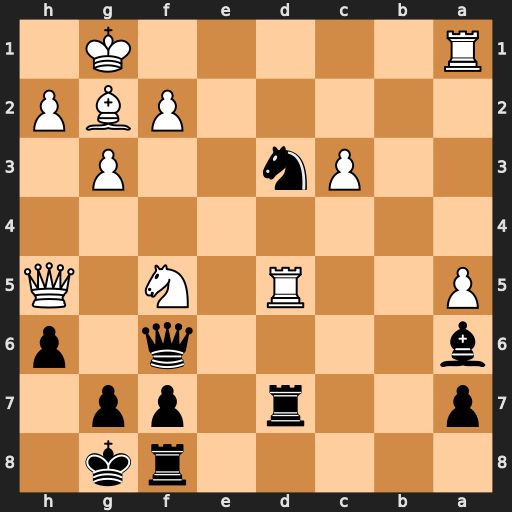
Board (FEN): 5rk1/p2r1pp1/b4q1p/P2R1N1Q/8/2Pn2P1/5PBP/R5K1
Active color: b
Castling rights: -
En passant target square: -
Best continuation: Rxd5 Bxd5 g6 Qxg6+ Qxg6